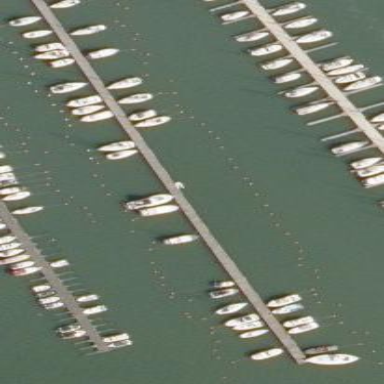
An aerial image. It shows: Man-made pier.